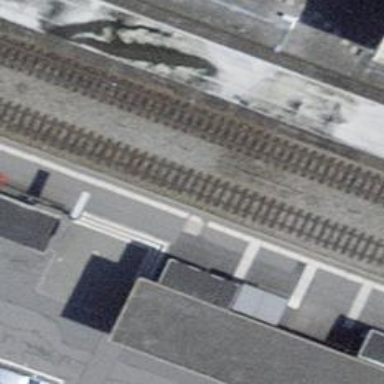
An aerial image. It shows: Stop position for public transport on the railway.